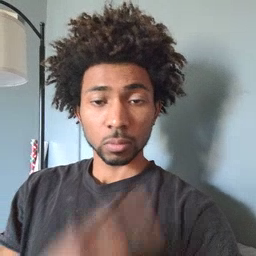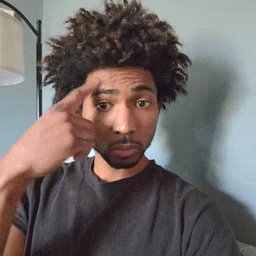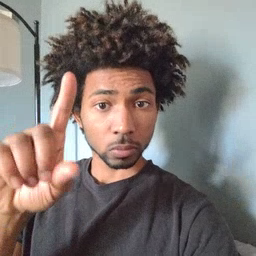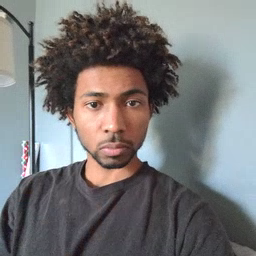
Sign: for